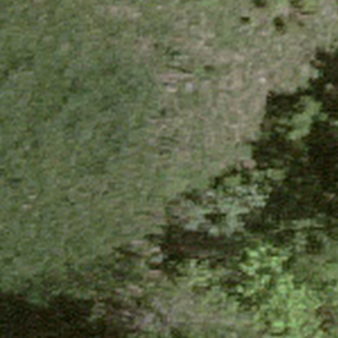
Label: other